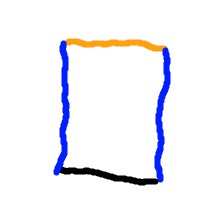
Shape: rectangle